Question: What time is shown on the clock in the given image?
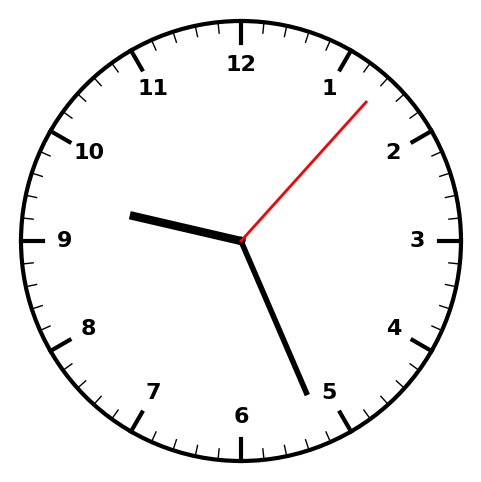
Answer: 09:26:07